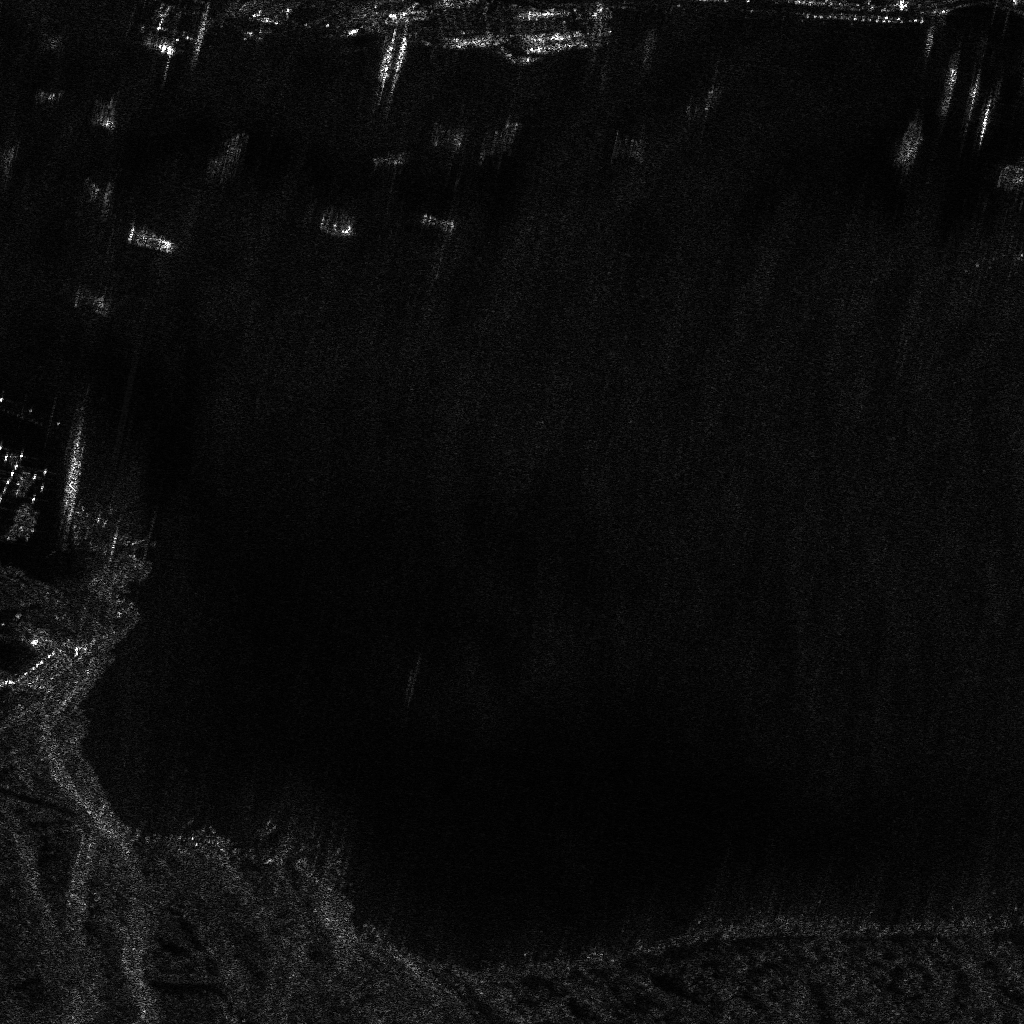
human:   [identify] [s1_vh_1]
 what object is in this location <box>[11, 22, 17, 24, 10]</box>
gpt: <ref>1 medium container at the top left</ref>

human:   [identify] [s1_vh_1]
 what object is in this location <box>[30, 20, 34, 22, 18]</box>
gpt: <ref>1 medium container at the top</ref>

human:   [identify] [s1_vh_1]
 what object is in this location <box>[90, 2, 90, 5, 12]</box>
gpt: <ref>1 small fishing at the top right</ref>